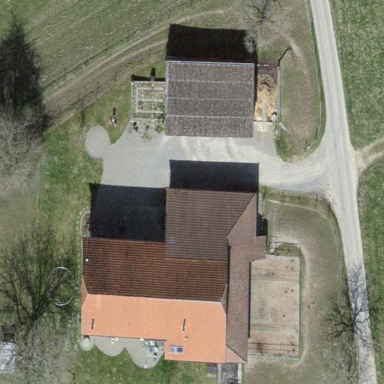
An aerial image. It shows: Farmyard area.